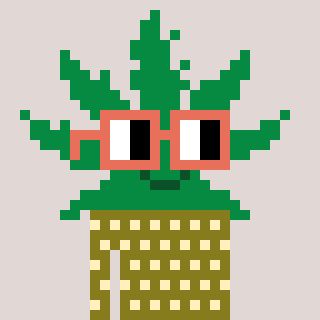
a pixel art character with square orange glasses, a weed-shaped head and a gunk-colored body on a warm background